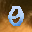
Label: 0